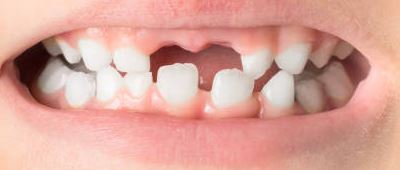
Condition: hypodontia